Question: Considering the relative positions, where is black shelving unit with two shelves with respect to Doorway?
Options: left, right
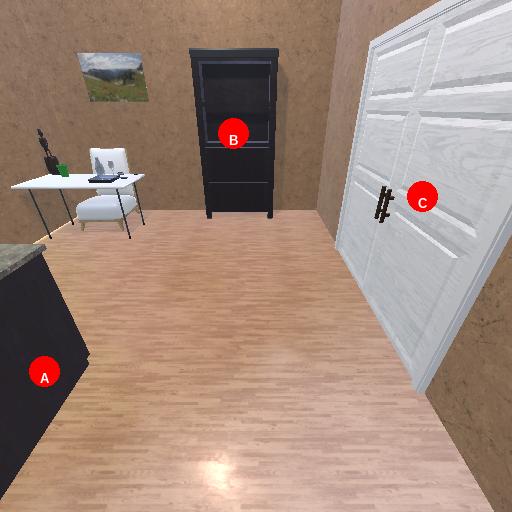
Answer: left